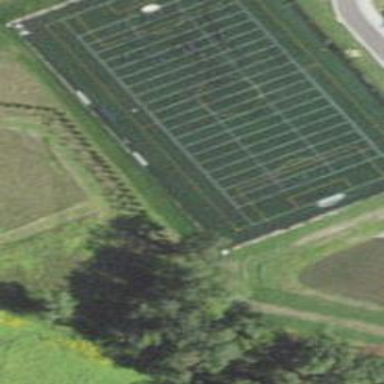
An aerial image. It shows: Soccer pitch for leisureland activities.